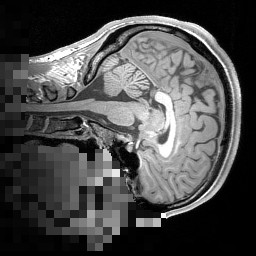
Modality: T1w
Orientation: sagittal
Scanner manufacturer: siemens
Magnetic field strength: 3 T
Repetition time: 1.5 s
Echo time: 0.00291 s